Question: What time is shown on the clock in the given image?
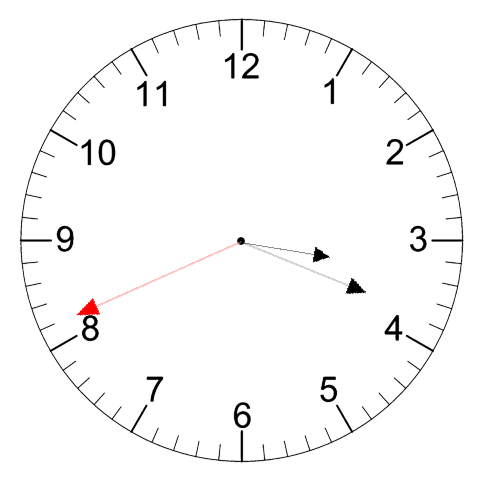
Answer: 03:18:41